Question: I am looking for a way to identify the dark grey ovals on this example image:

I know I can find the darkest color in the image with a simple 'min'. However, I am not interested in identifying the black in this example (darkest, contiguous part of the image). Therefore, I think my problem can be described: identifying the darkest color in the image that occurs . That is, the dark grey ovals in the example above. I would appreciate your help. Notice how there's some noise also in the image, that I would ideally not take into account when find this darkest noncontiguous color. However, that might be different step/too much for this question.
I've been messing with output from 'regionprops' to achieve this goal. However, I am not sure how to combine that output with color data. I was wondering if there is some MATLAB tool, or some image processing trick that would make this task easier.
Thanks in adavnce!
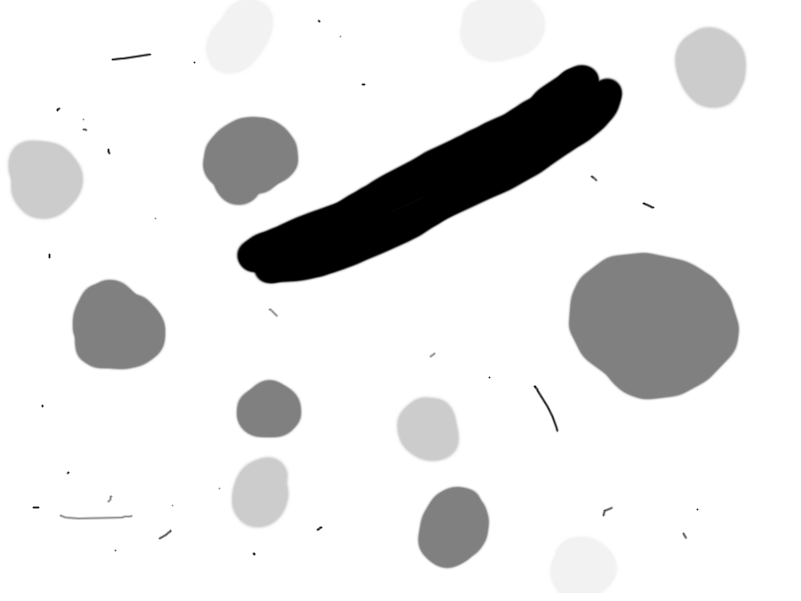
Answer: These are steps you need to take to extract darker ovals from the image you provided:
1. Import the image
2. Turn it to black and white so you call regionprops and extract shape properties
3. Select the regions by their properties
4. Find the darkest color from selected regions
'''
clc; close all; clear variables;
% import the image
I = im2double(rgb2gray(imread('KtzM7.png')));
% convert the image to balck and white
BW = (1-I)>0.05;
% extract shape and intensity properties of
% connected components
stats = regionprops(BW, I, 'MinorAxisLength', ...
'MajorAxisLength', 'Area', 'MeanIntensity');
% filter components by theis extend and area
ratio = [stats.MinorAxisLength] ./ [stats.MajorAxisLength];
[~, circleLike] = find((ratio > 0.65) & ([stats.Area] > 30));
% extract regions of interest in the image
L = bwlabel(BW);
RoI = ismember(L, circleLike);
% find the lowest intensity among RoI
intensities = [stats.MeanIntensity];
darkest = min(intensities(circleLike));
% remove non-RoI regions from output
O = max(I, 1-RoI);
% remove components that their intensity is not
% equal to darkest color
O(abs(O-darkest)>0.1) = 1;
subplot 221, imshow(I), title('Input Image')
subplot 222, imshow(BW), title('Black & White')
subplot 223, imshow(RoI), title('Region of Interest');
subplot 224, imshow(O), title('Output Image')
'''
<URL>